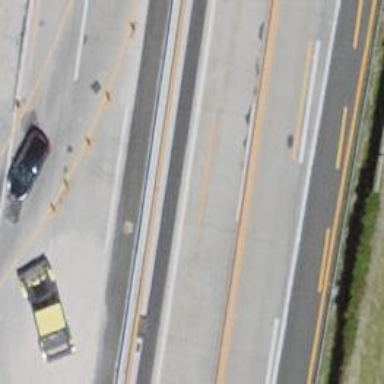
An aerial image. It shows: Asphalt motorway.